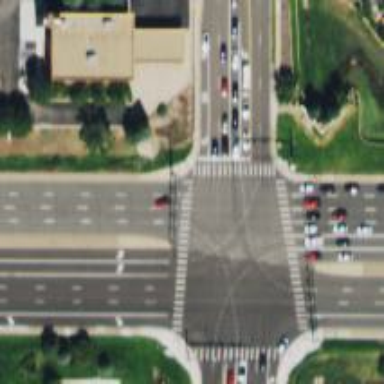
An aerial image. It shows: Marked crossing with zebra markings on the road.